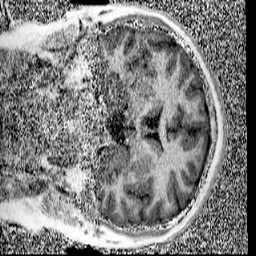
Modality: UNIT1
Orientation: coronal
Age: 13
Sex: male
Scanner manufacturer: siemens
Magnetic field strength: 3 T
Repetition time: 4 s
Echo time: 0.00299 s